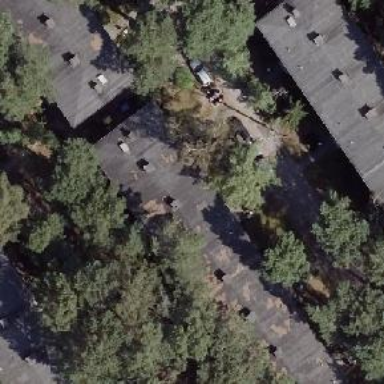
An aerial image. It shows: Apartment building with flat roof.